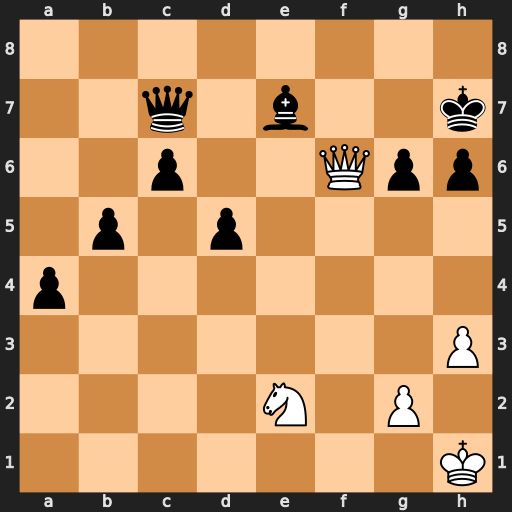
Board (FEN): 8/2q1b2k/2p2Qpp/1p1p4/p7/7P/4N1P1/7K
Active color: w
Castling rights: -
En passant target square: -
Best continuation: Qf7+ Kh8 Nf4 Qxf4 Qxf4